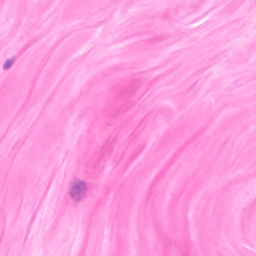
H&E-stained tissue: Breast